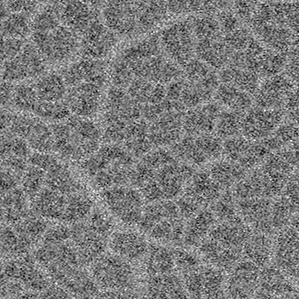
Label: frost